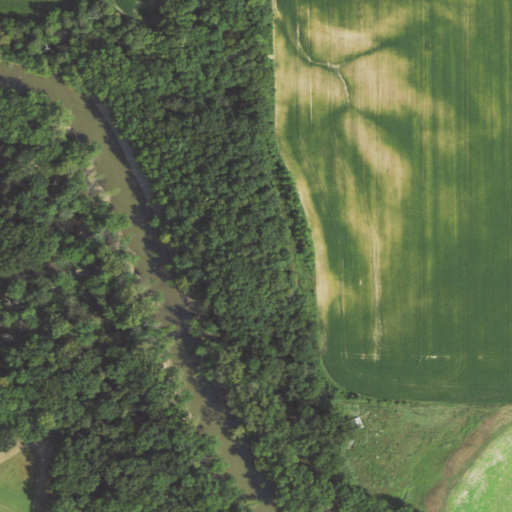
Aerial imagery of mountain in Illinois named Rattlesnake Bluff containing deciduous forest, cultivated crops, woody wetlands, open water, and pasture